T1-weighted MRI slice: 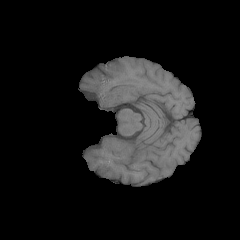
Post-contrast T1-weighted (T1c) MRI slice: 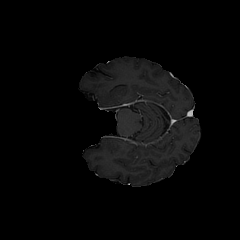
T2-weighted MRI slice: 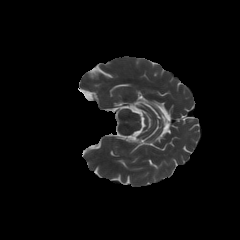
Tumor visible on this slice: no